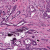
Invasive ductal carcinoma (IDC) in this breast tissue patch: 1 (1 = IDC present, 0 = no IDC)